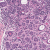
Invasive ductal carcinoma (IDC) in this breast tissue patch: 1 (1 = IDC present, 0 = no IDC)